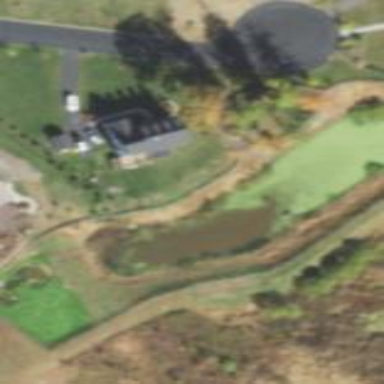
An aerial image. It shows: Detention water basin.